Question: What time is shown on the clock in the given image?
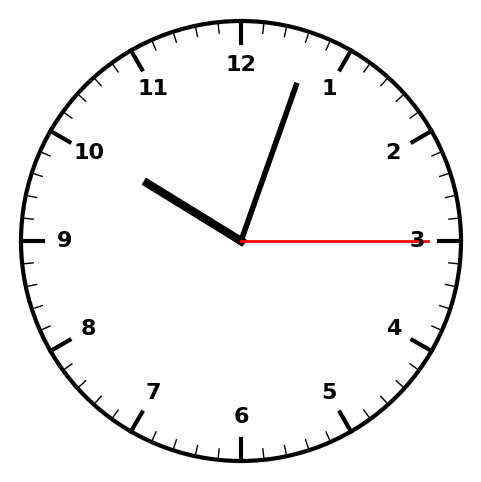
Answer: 10:03:15